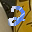
Label: 2